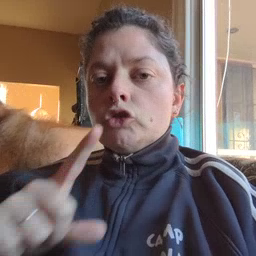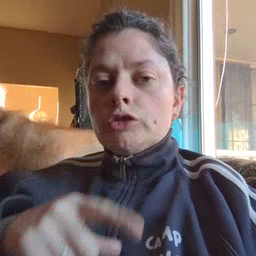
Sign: shhh